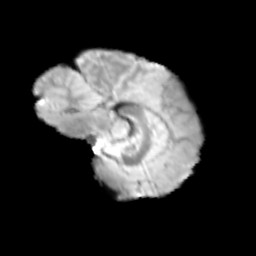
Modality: T2w
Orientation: sagittal
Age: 11
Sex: female
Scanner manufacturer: siemens
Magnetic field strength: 3 T
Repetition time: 3.8 s
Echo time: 0.07 s